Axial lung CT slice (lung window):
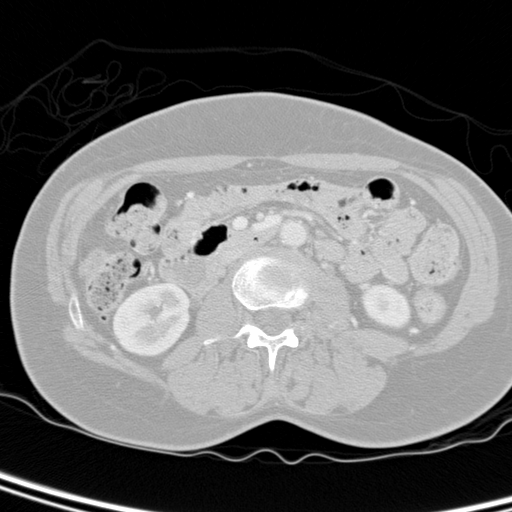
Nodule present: no